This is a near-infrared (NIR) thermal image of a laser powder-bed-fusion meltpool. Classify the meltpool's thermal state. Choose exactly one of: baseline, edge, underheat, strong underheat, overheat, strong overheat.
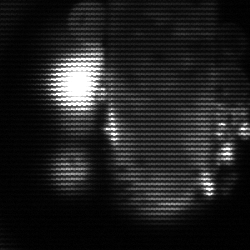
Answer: strong underheat